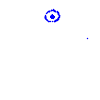
Particle: pion